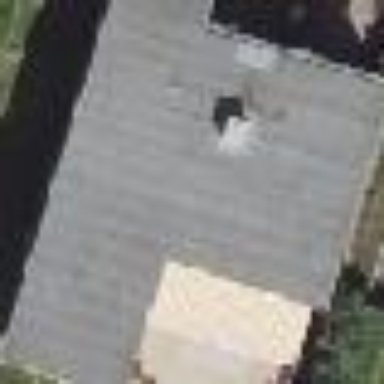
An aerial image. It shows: Gabled roofed house.